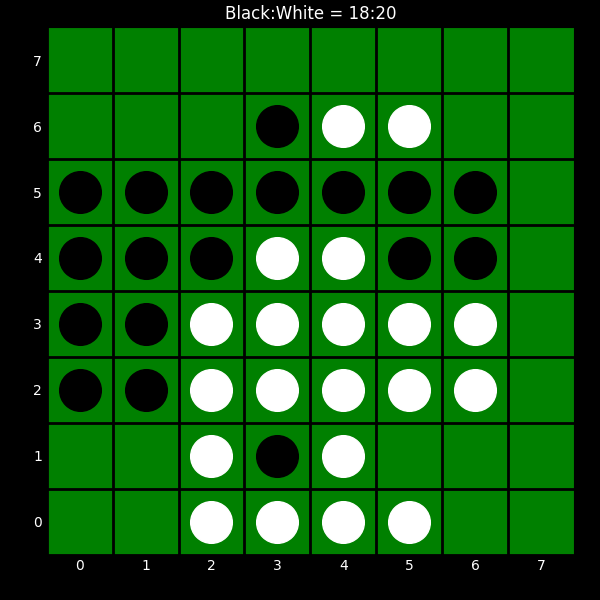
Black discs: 18
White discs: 20